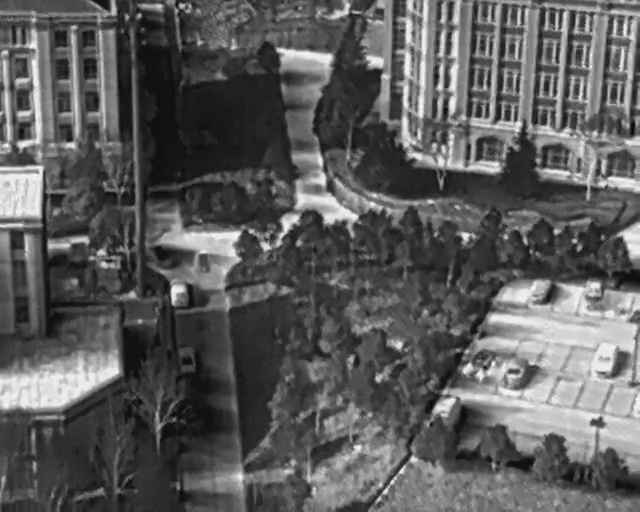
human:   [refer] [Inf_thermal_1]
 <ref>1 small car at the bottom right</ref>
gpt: <box>[[77, 70, 83, 74, 20]]</box>